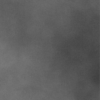
Label: dusty